Interaction volume radius: 5 \u00c5
Interaction volume height: 35 \u00c5
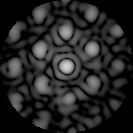
Disorder parameter: 0.4772